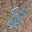
Label: 8